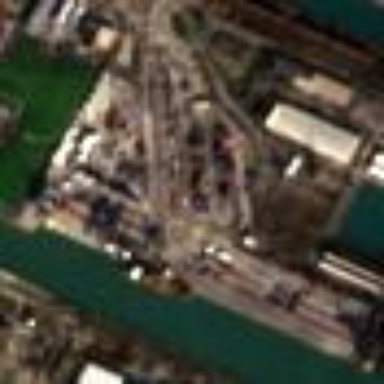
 specifically container port. The harbor handles cargo containers and is categorized as cargo port within cargo port seaway."